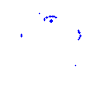
Particle: proton